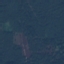
Label: Forest